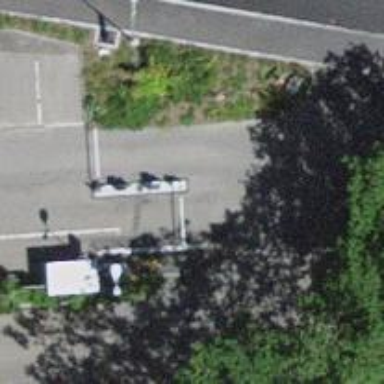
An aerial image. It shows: Lift gate barrier.